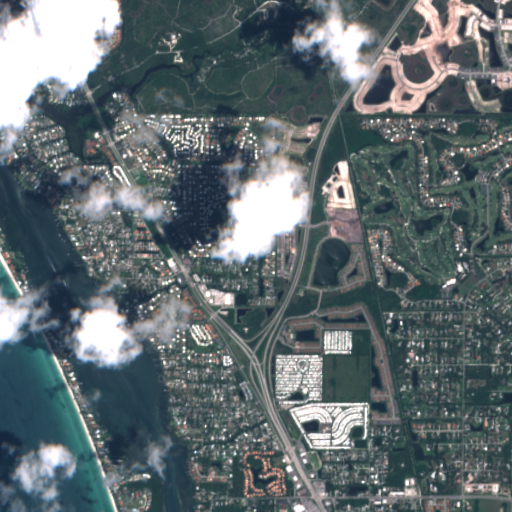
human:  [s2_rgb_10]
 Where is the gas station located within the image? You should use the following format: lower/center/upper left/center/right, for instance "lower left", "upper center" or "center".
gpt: The gas station is located in the lower center of the image.
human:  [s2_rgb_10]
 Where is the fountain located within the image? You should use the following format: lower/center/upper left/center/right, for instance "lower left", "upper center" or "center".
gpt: The fountain is located in the lower center of the image.
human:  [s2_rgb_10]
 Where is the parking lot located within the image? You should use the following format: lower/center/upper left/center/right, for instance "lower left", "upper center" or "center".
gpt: There is no parking lot in the image.